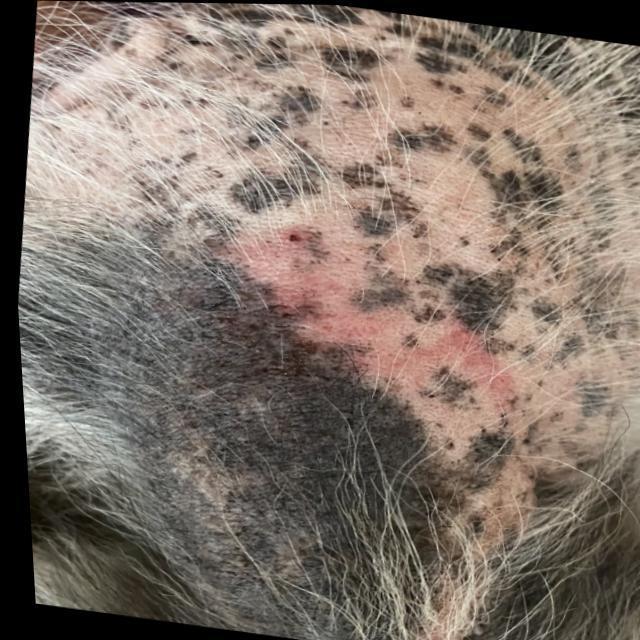
Canine demodicosis (Demodex mange) — caused by Demodex canis mites. Presents with alopecia, follicular papules, pustules, and comedones. Often localized on face and forelimbs.